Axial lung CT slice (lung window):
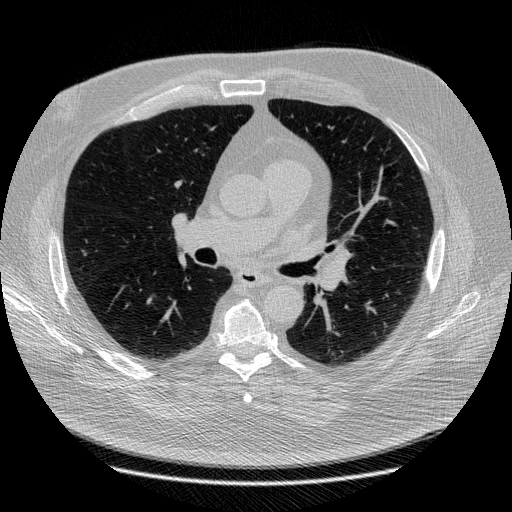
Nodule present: no